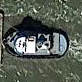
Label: Towing_vessel